Question: I am trying to draw following "L" shaped div using CSS.

How can I draw this shape so contained text flows in this L shaped container?
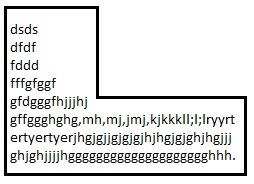
Answer: Like so:
HTML:
'''
<div class="container">
<div class="mask"></div>
<p>Lorem ipsum dolor sit amet, consectetur adipisici elit, sed eiusmod tempor incidunt ut labore et dolore magna aliqua. Ut enim ad minim veniam, quis nostrud exercitation ullamco laboris nisi ut aliquid ex ea commodi consequat. Quis aute iure reprehenderit in voluptate velit esse cillum dolore eu fugiat nulla pariatur. Excepteur sint obcaecat cupiditat non proident, sunt in culpa qui officia deserunt mollit anim id est laborum.</p>
</div>
'''
CSS:
'''
.container
{
border: 3px solid black;
}
.mask
{
border-style: solid;
border-width: 0 0 3px 3px;
position: relative;
float: right;
clear: none;
right: -3px;
top: -3px;
background-color: white;
width: 50%;
height: 4em;
}
'''
<URL>